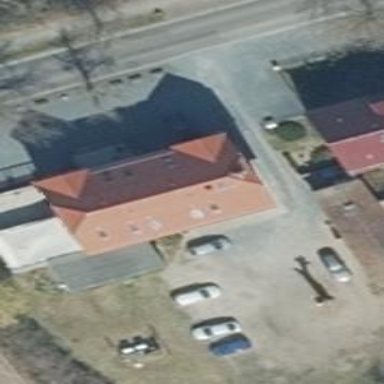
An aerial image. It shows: Restaurant.